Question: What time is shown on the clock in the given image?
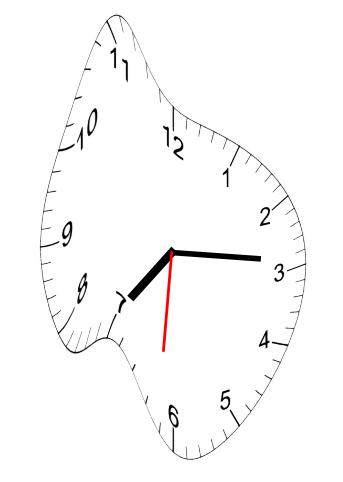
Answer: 07:14:31